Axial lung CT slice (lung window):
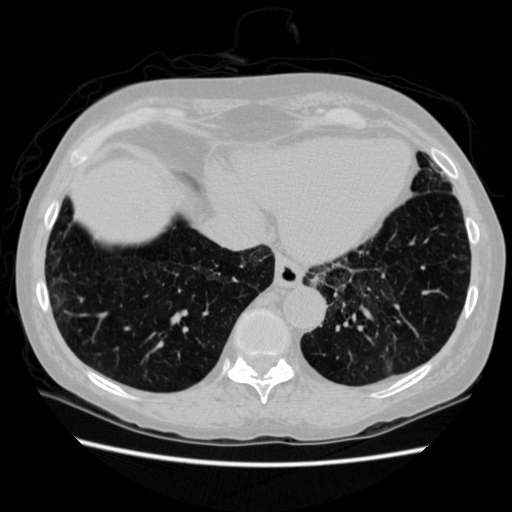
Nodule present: no